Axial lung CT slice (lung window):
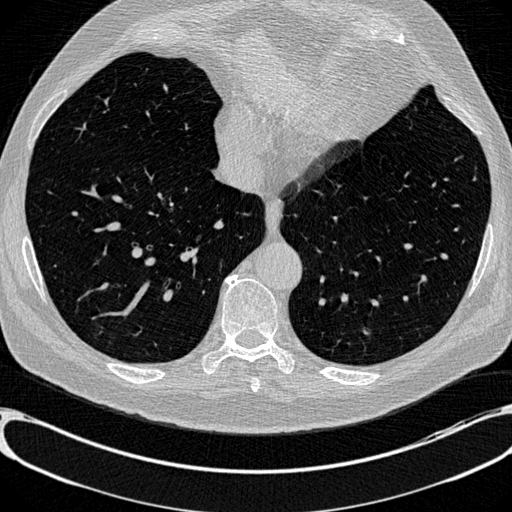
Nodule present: no